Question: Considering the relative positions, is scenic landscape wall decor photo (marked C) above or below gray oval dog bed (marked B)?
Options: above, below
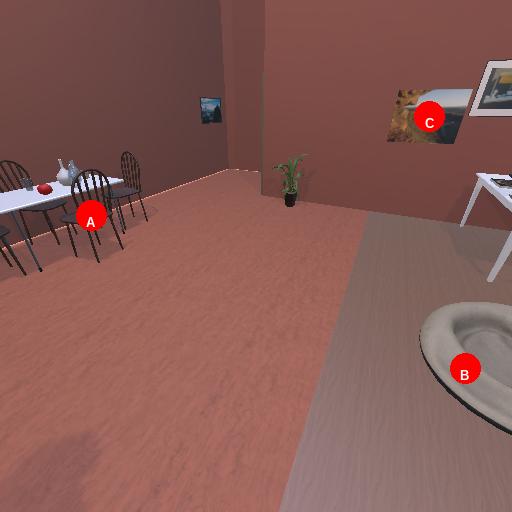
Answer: above